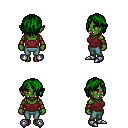
a pixel art fantasy rpg character, female body template, orc, green skin, maroon pirate shirt, teal pants, green bangs hairstyle, cloth bracers, metal boots, four views (front, back, left, right), 2x2 character sprite sheet, small pixel art, hard edges, no anti-aliasing